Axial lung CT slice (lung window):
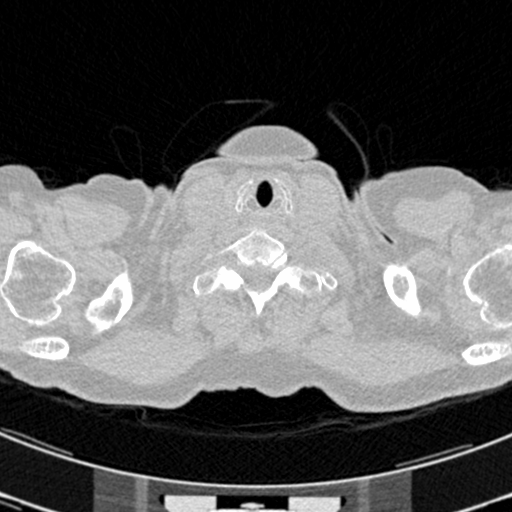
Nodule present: no